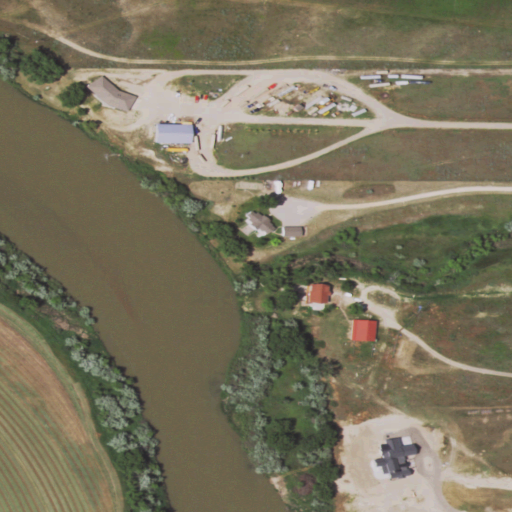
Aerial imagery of valley in Wyoming named Miller Draw containing grassland, open water, shrub, woody wetlands, cultivated crops, herbaceous wetlands, evergreen forest, low intensity development, open development, and medium intensity development